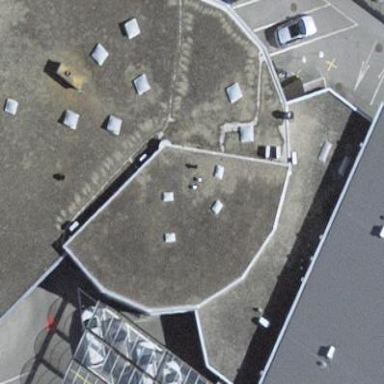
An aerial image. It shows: Building that houses car shop.